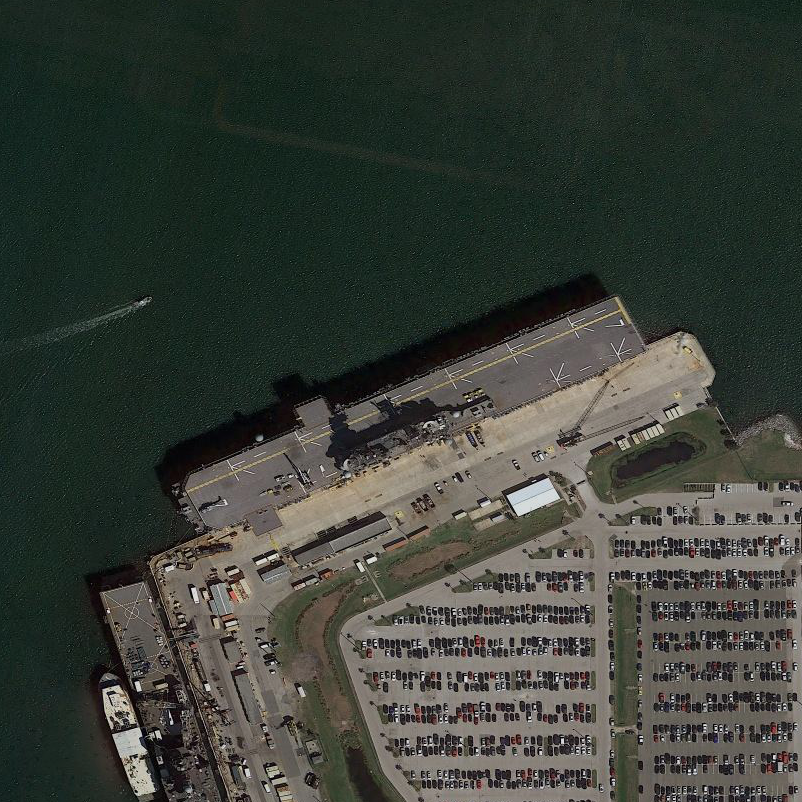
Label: assault